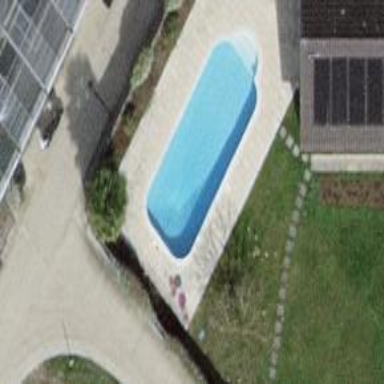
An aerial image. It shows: Swimming pool located in leisure land.